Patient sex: M
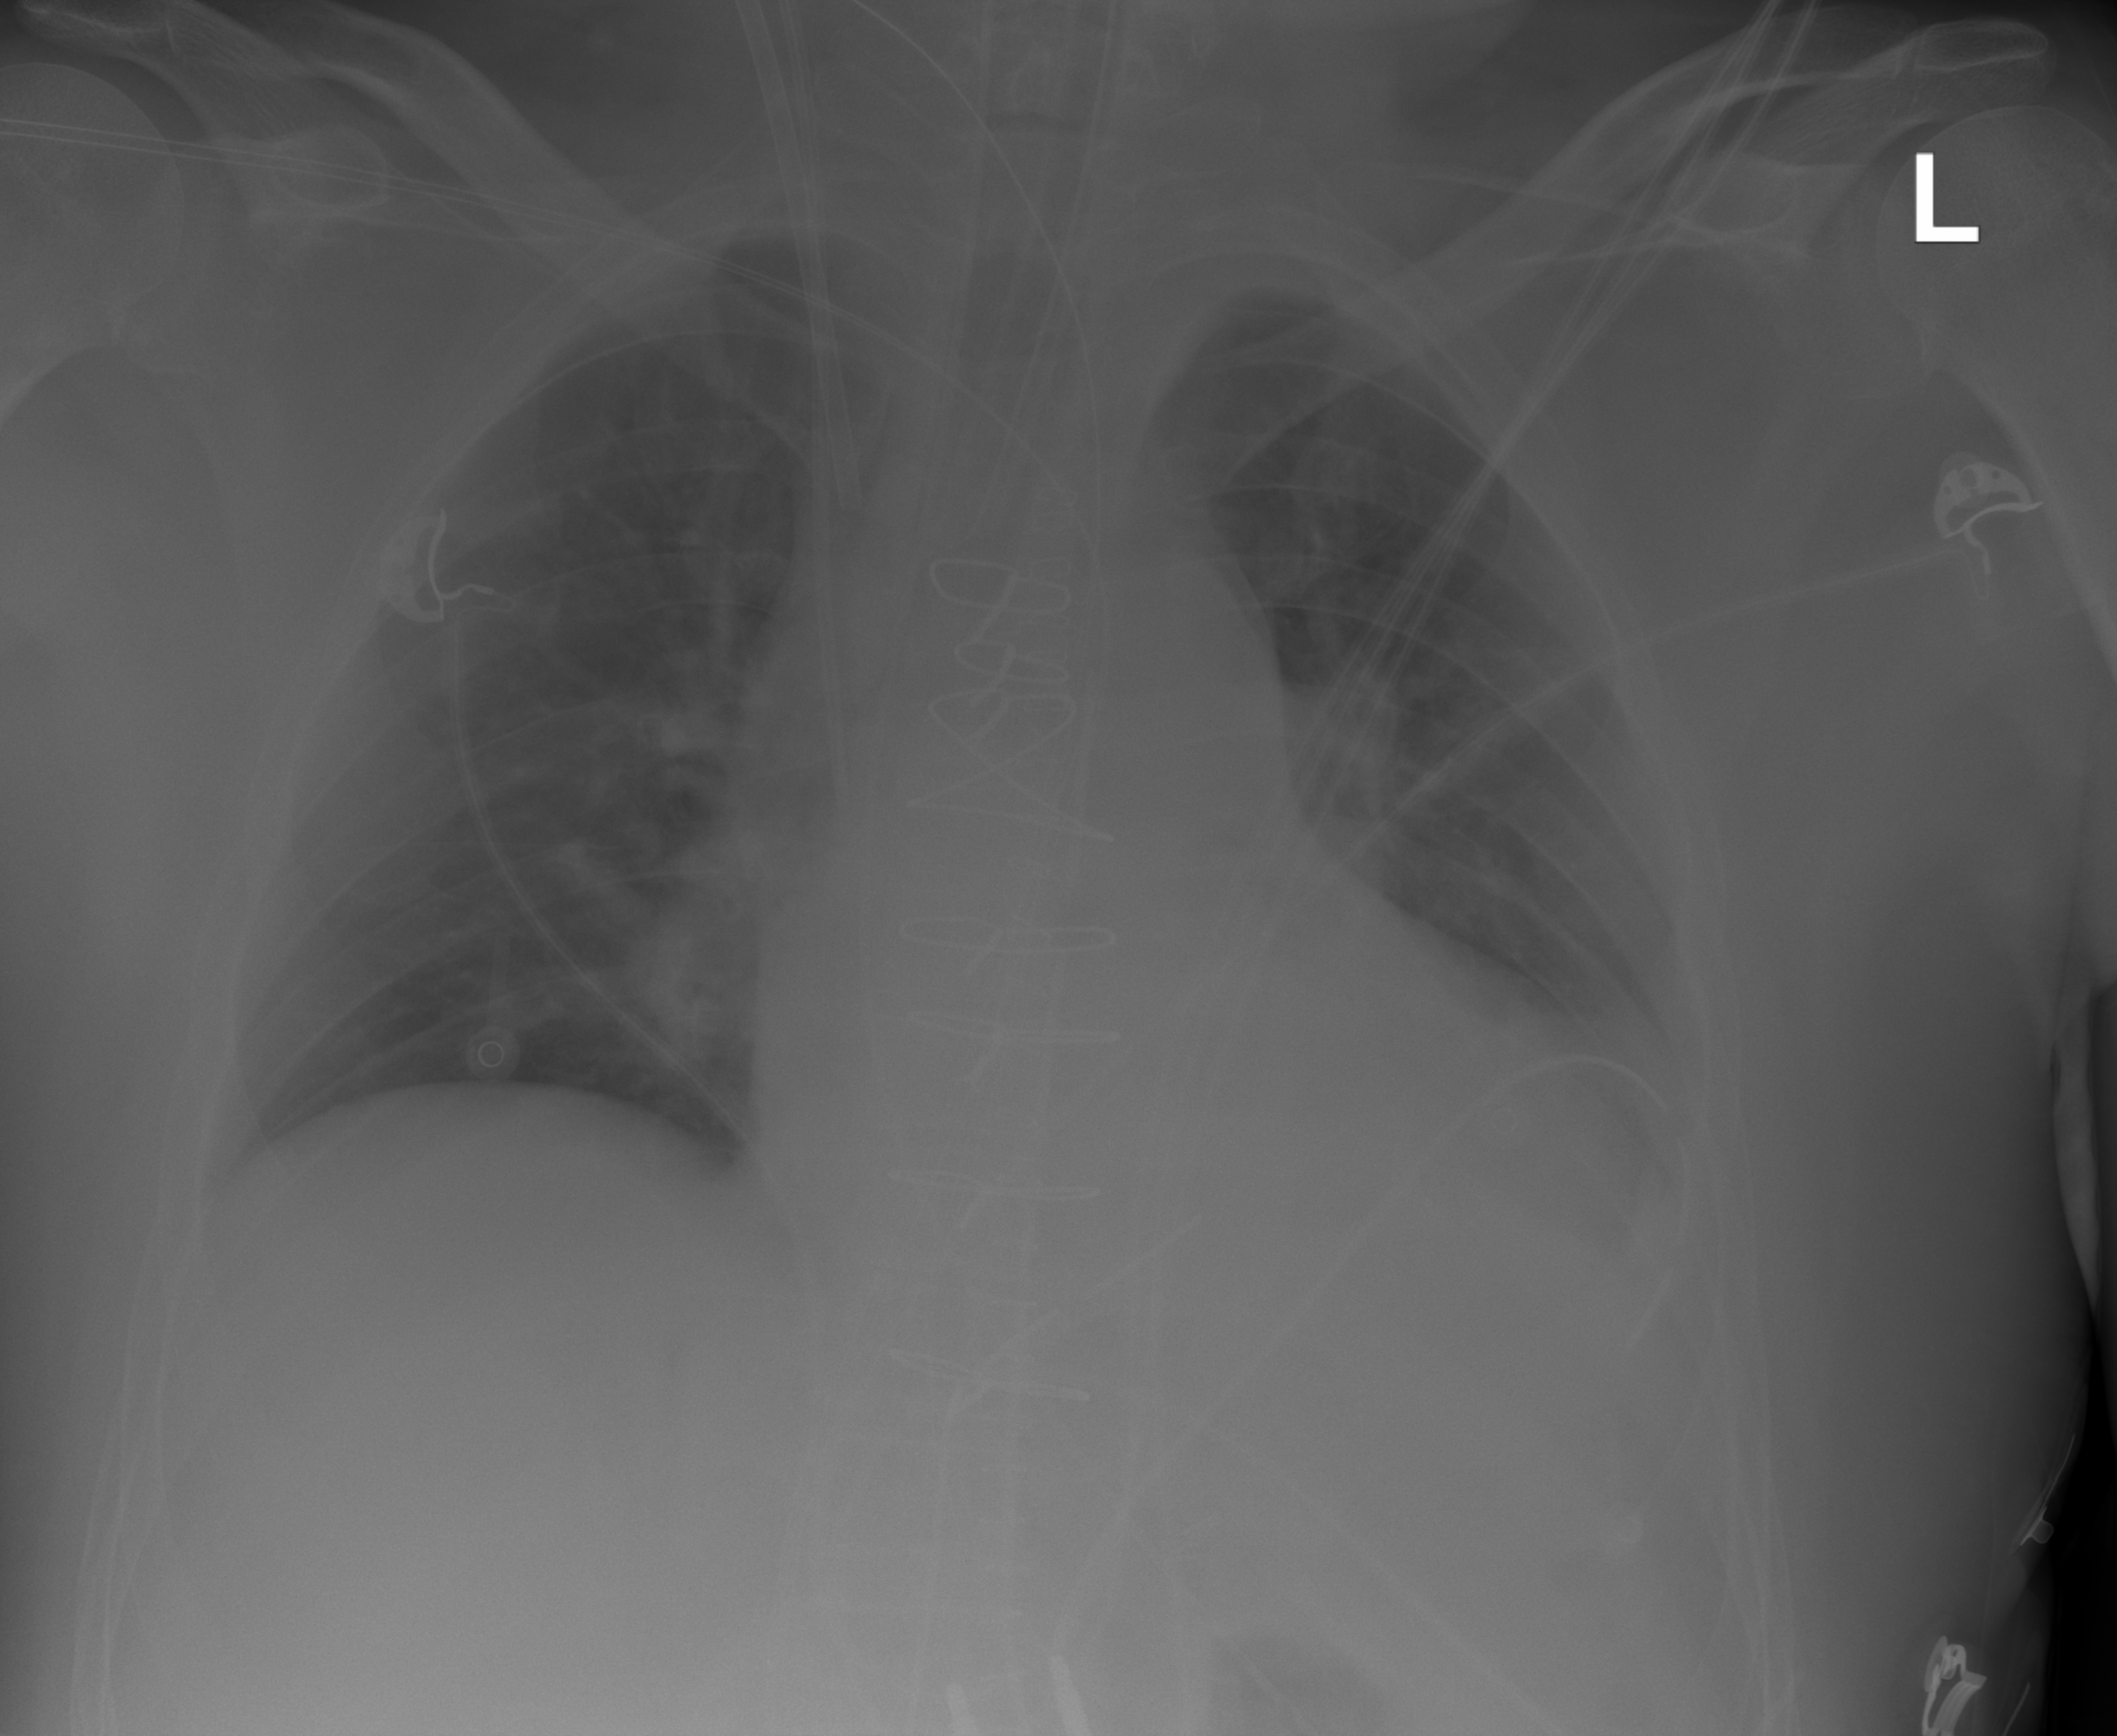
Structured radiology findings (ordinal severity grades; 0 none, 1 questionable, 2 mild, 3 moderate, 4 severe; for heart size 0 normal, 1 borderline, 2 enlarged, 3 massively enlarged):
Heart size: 2
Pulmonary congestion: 2
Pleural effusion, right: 0
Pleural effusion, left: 2
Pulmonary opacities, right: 0
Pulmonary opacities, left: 0
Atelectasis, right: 0
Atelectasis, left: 2